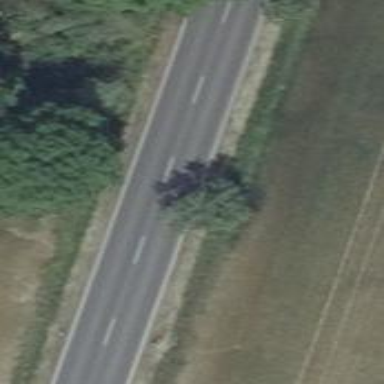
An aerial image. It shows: Primary road with asphalt surface.